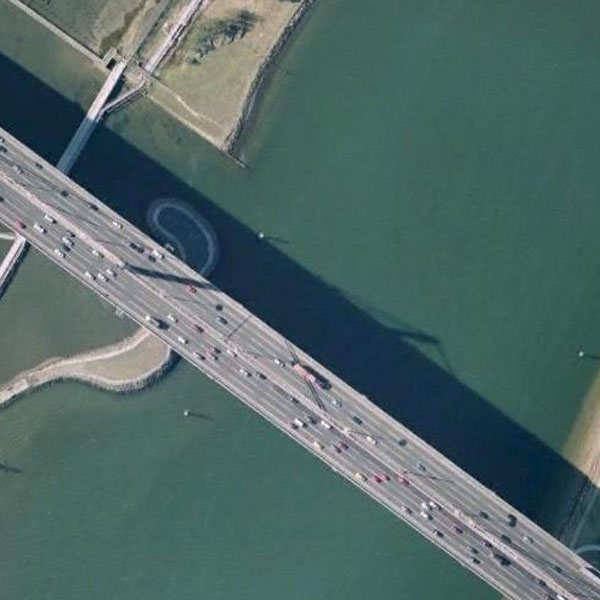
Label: Bridge